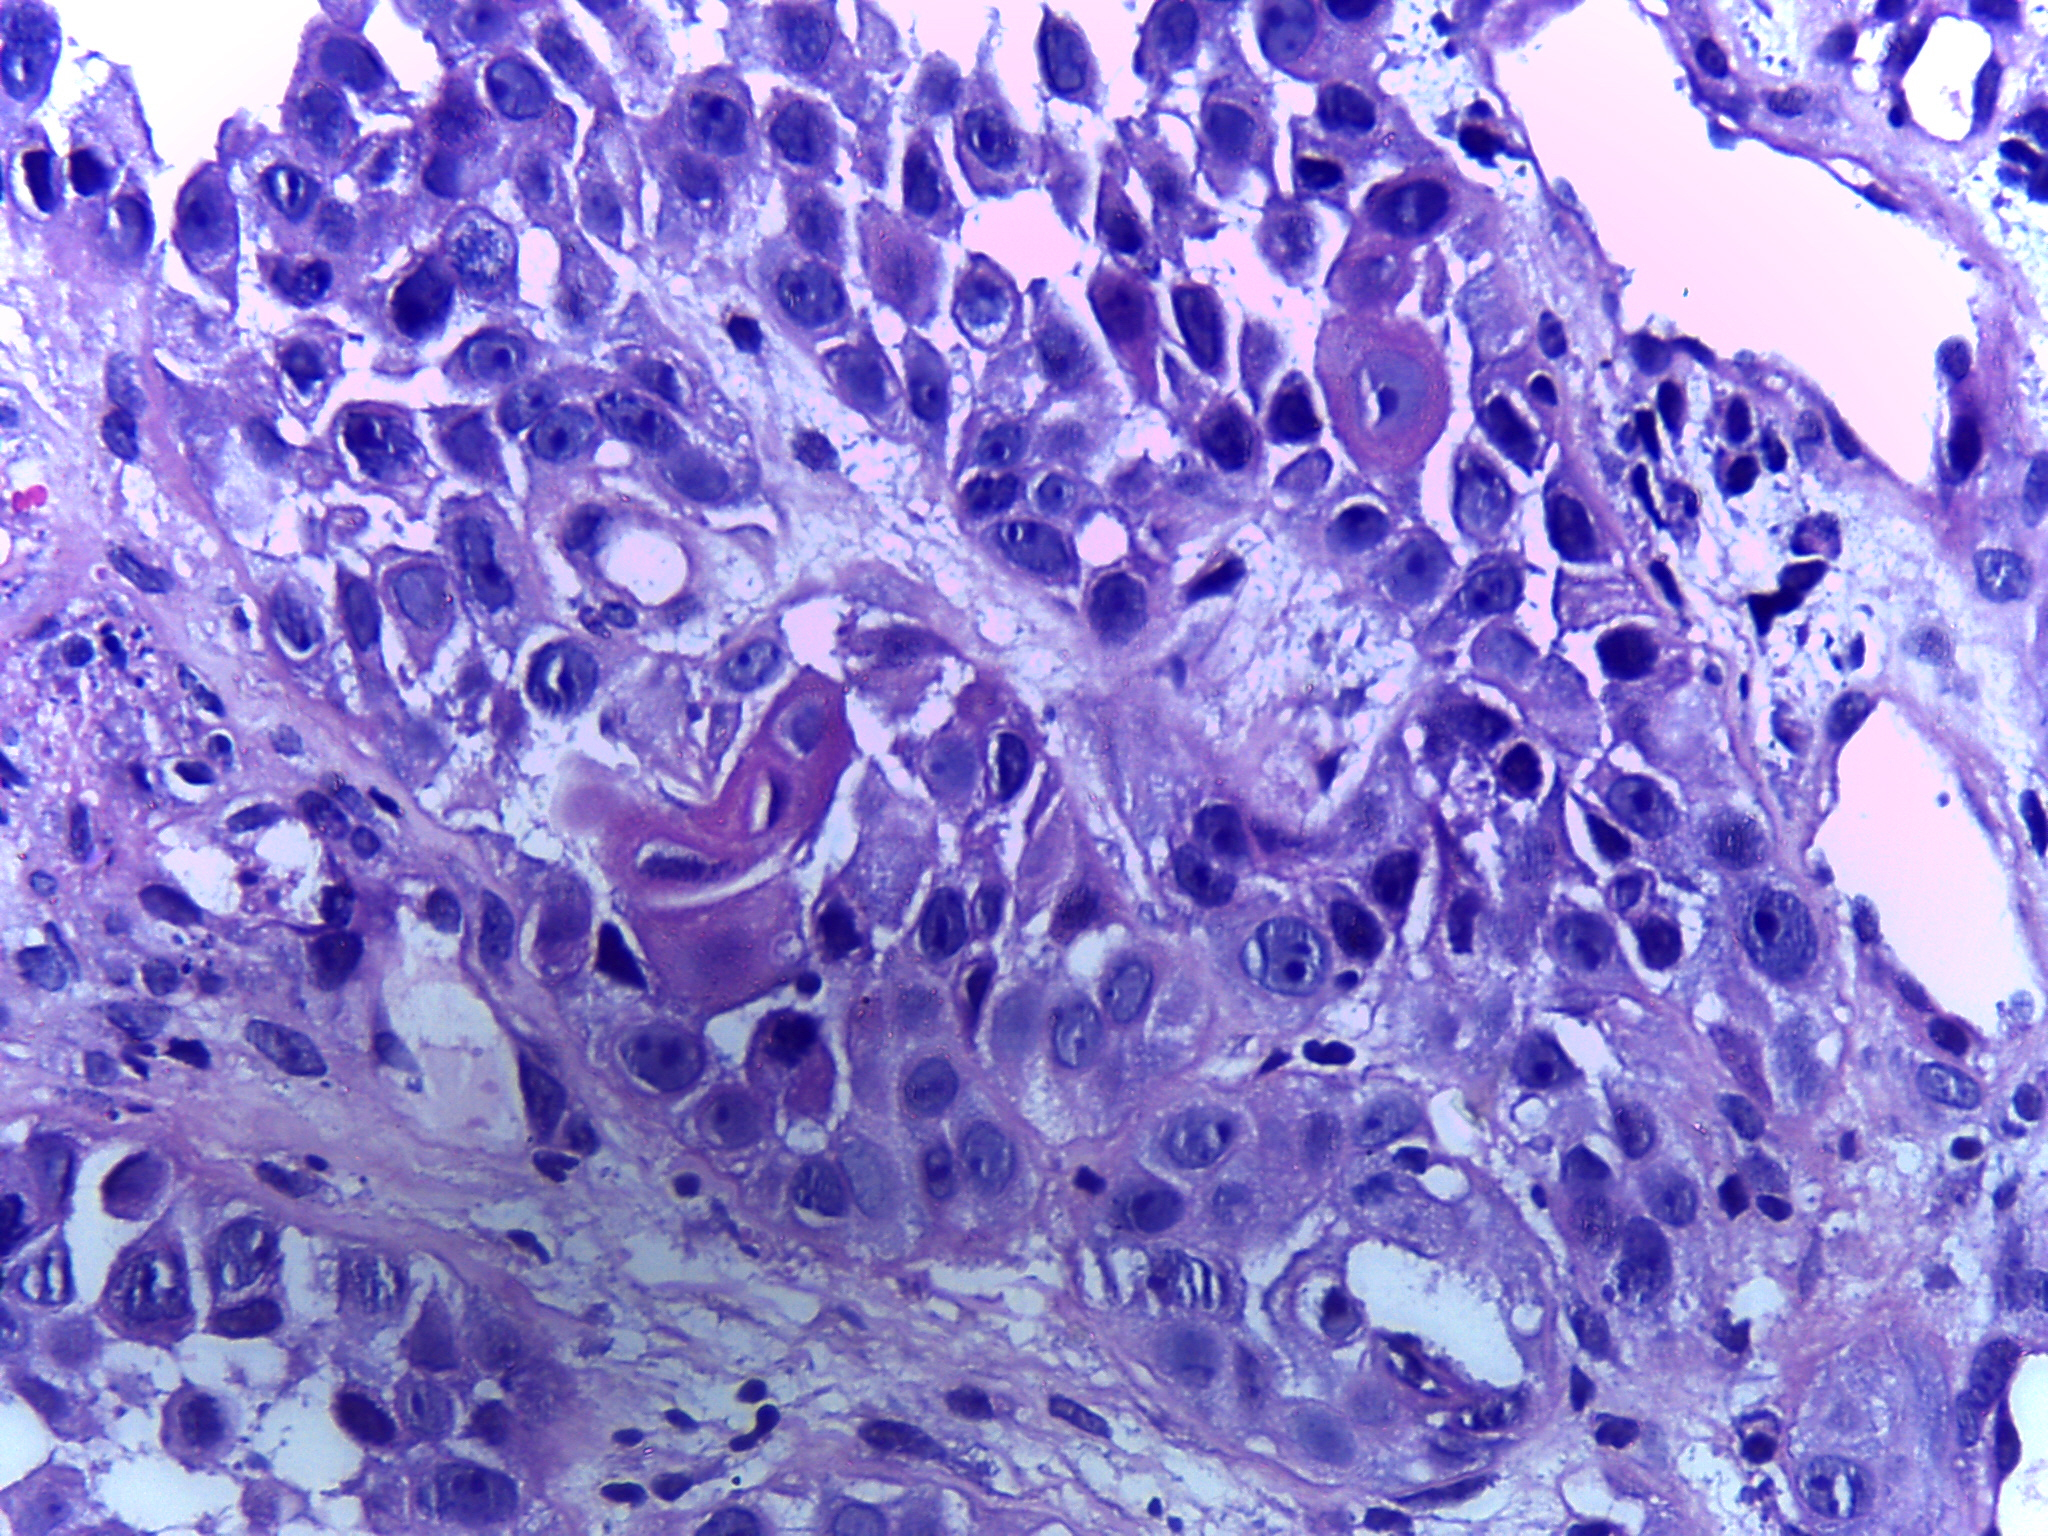
Diagnosis: OSCC